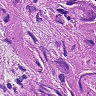
Metastatic tissue present: yes